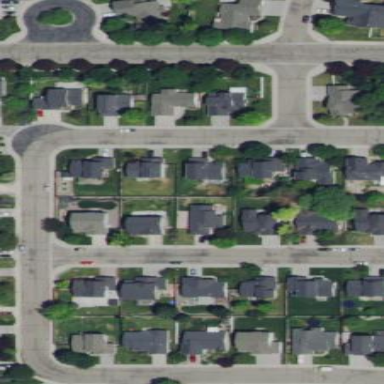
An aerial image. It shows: Sidewalk along the footway.